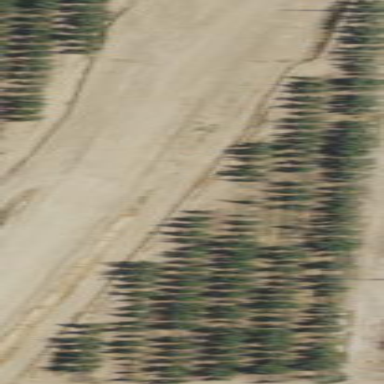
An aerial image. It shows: Orchard.